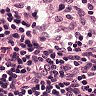
Metastatic tissue present: no